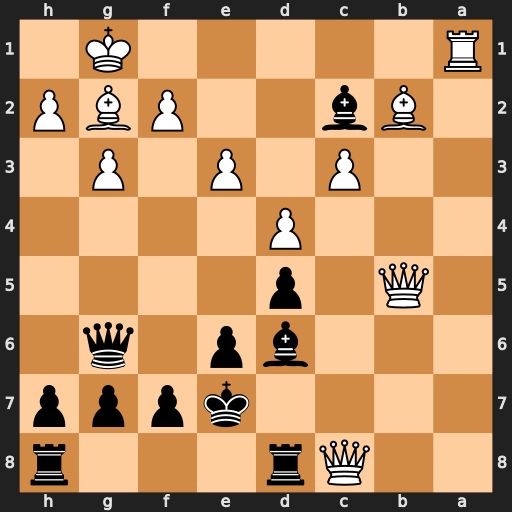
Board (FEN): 2Qr3r/4kppp/3bp1q1/1Q1p4/3P4/2P1P1P1/1Bb2PBP/R5K1
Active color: b
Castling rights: -
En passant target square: -
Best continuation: Rxc8 Ba3 Bxa3